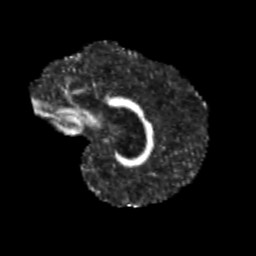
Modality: FA
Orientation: sagittal
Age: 12
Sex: male
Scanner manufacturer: siemens
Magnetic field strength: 3 T
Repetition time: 3.8 s
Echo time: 0.07 s